Interaction volume radius: 5 \u00c5
Interaction volume height: 15 \u00c5
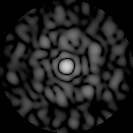
Disorder parameter: 0.8322